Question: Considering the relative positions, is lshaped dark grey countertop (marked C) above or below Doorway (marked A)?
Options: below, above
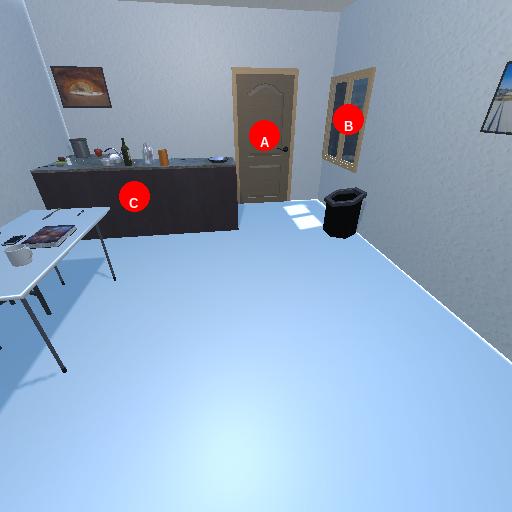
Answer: below